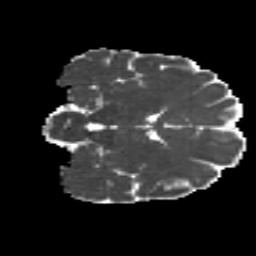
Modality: MD
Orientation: coronal
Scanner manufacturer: siemens
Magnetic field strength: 3 T
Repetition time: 4.16 s
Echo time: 0.0806 s